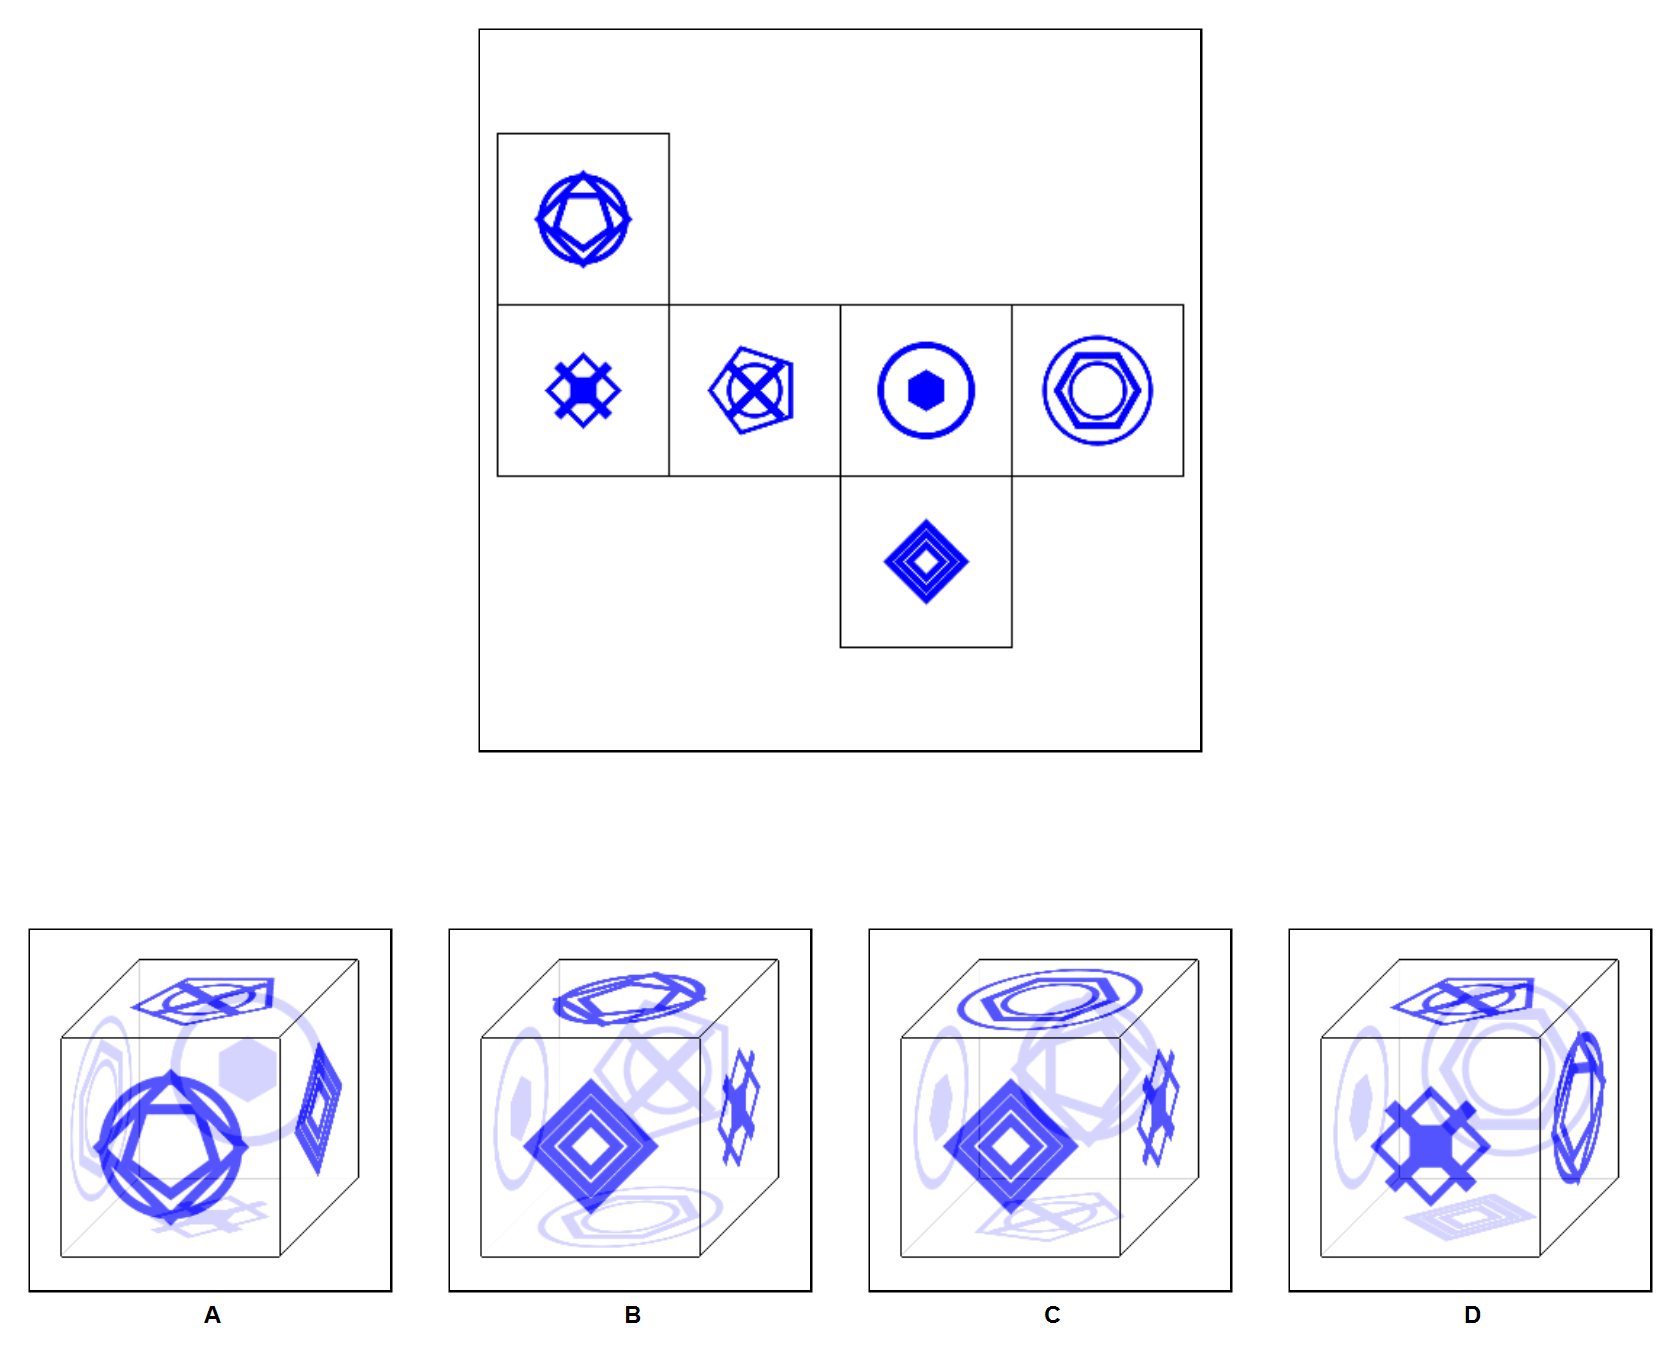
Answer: C